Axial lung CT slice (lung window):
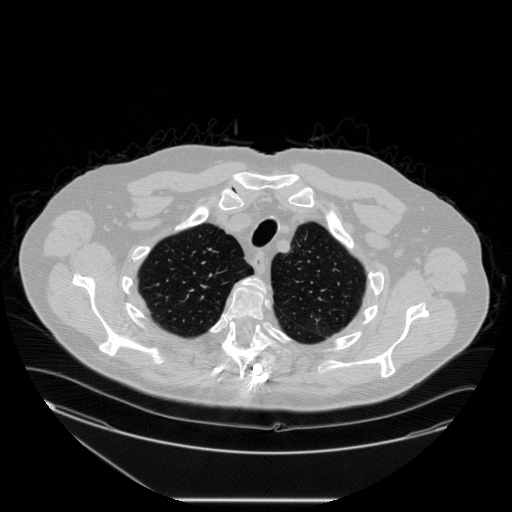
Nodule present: no